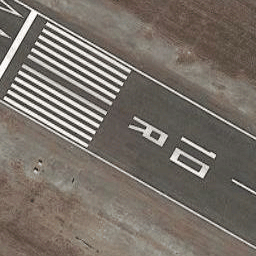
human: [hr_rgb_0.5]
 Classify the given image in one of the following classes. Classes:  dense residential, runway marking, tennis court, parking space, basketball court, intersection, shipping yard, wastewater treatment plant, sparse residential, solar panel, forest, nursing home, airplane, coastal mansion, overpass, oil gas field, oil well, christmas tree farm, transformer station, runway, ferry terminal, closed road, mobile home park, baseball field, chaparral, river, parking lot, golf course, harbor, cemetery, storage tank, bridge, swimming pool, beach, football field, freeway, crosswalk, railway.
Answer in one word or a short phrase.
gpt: runway